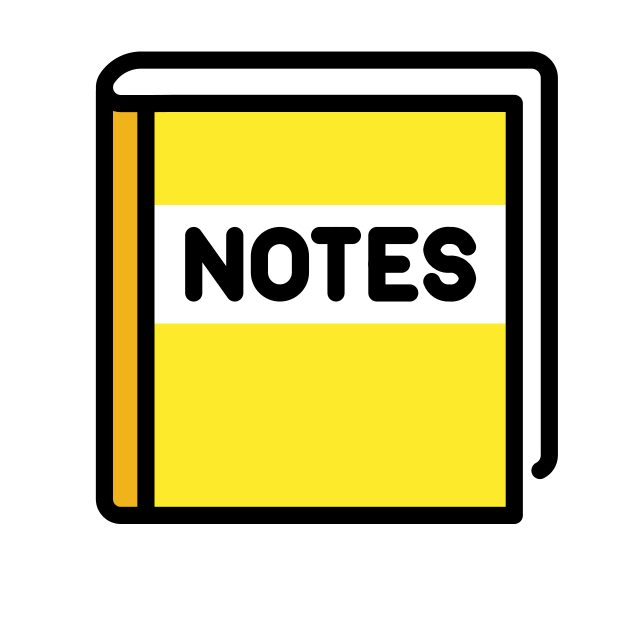
Emoji: 📔
Name: notebook with decorative cover
Unicode: 0x1f4d4